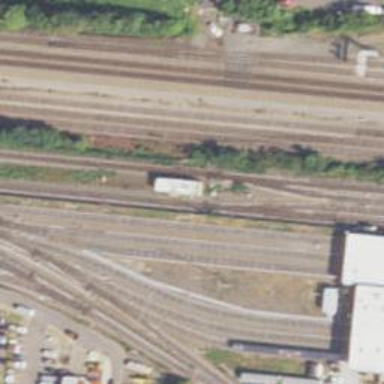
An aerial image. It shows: Electrified rail passing through service yard.